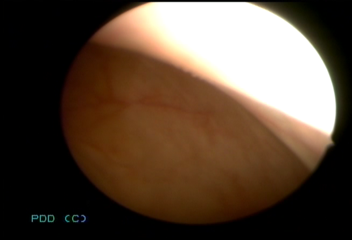
Modality: WLC
Class: Normal mucosa
Bladder cancer association: No